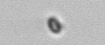
Label: nanoplankton_mix